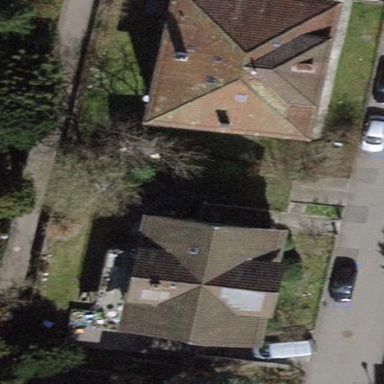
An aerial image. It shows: Apartment building with hipped roof covered in tiles.